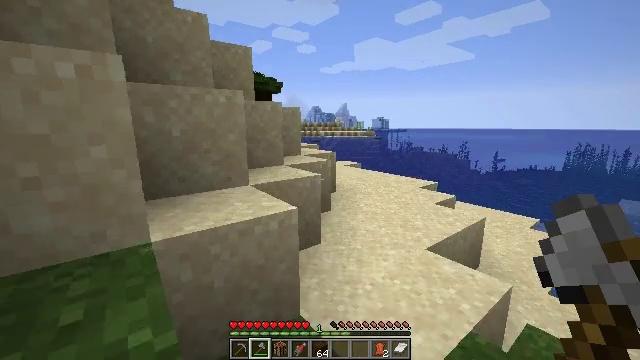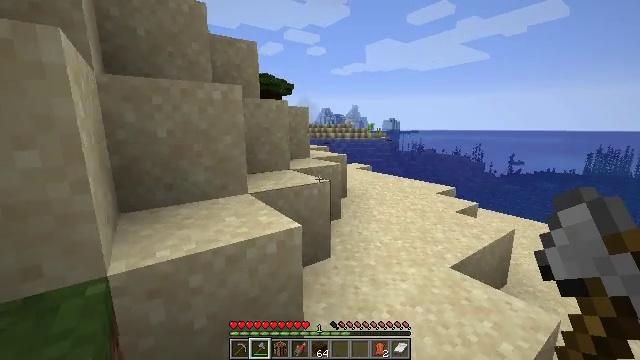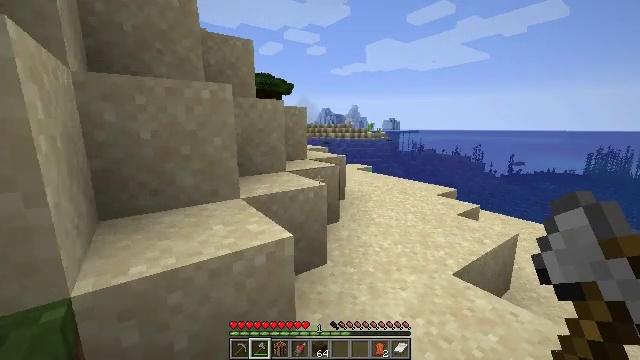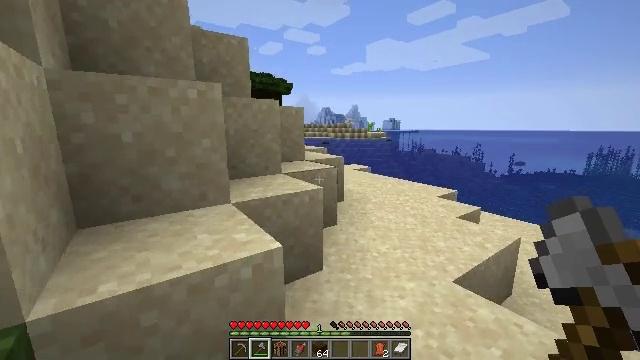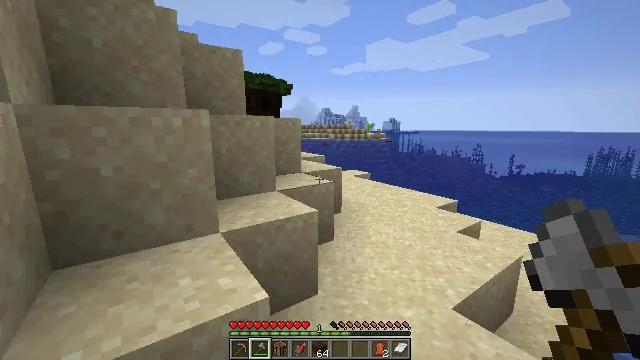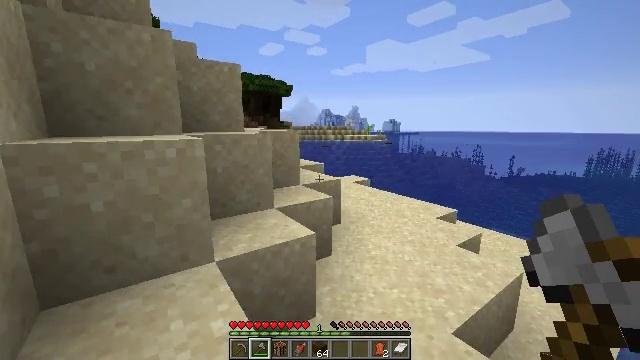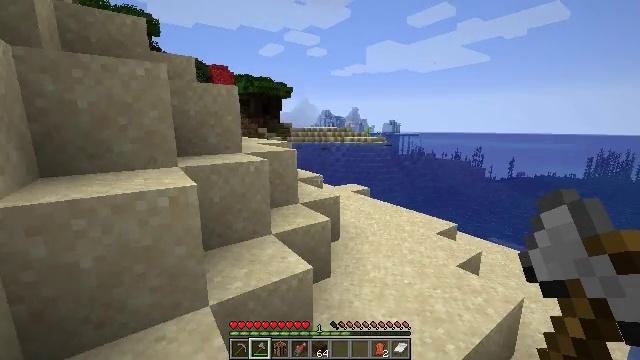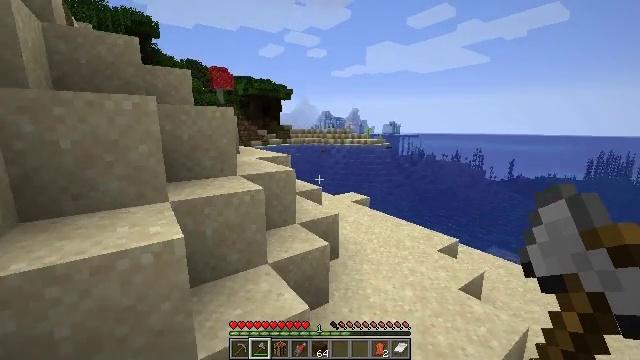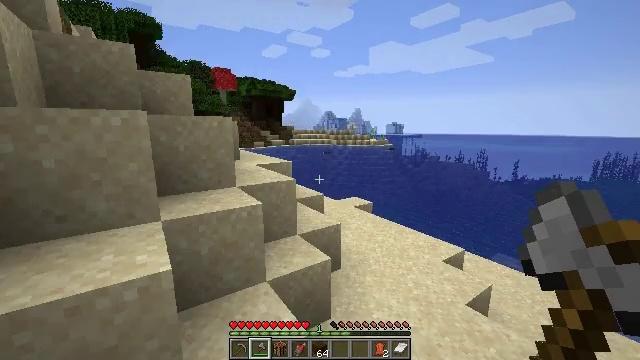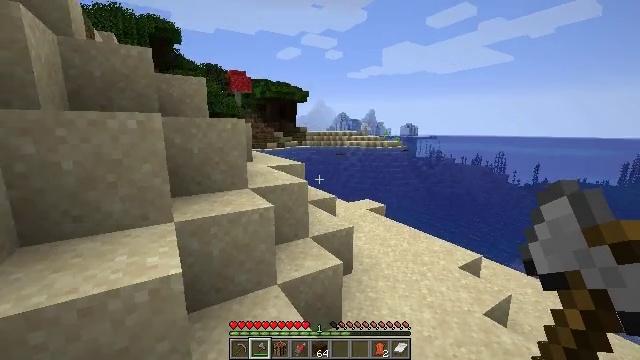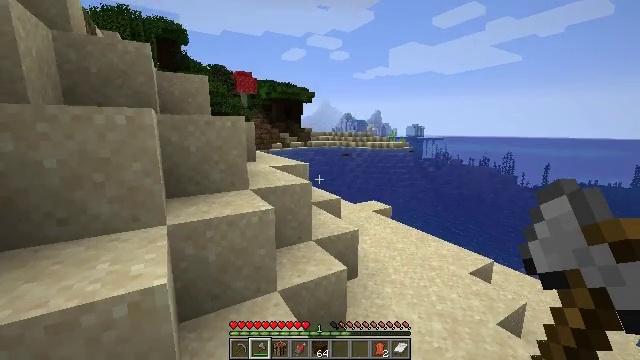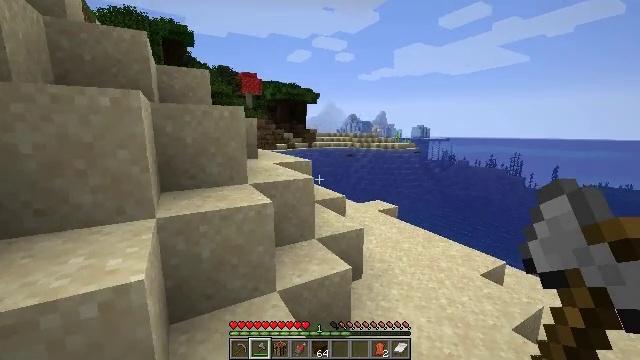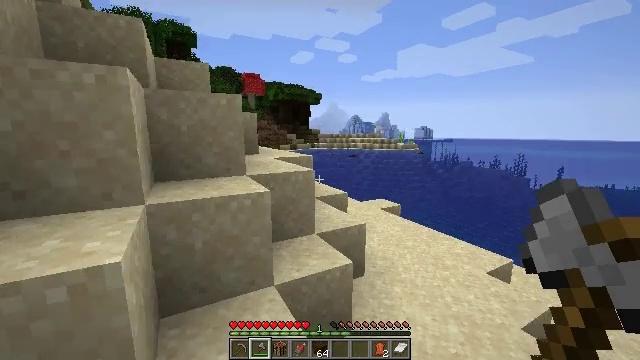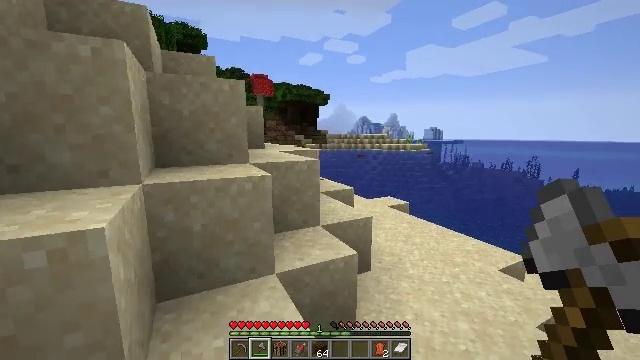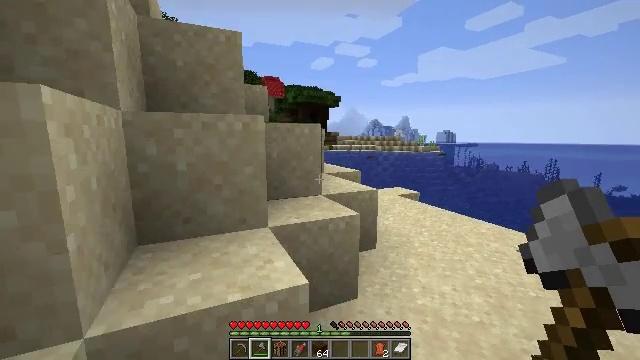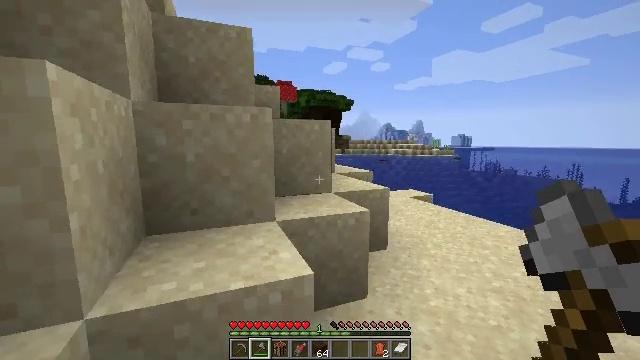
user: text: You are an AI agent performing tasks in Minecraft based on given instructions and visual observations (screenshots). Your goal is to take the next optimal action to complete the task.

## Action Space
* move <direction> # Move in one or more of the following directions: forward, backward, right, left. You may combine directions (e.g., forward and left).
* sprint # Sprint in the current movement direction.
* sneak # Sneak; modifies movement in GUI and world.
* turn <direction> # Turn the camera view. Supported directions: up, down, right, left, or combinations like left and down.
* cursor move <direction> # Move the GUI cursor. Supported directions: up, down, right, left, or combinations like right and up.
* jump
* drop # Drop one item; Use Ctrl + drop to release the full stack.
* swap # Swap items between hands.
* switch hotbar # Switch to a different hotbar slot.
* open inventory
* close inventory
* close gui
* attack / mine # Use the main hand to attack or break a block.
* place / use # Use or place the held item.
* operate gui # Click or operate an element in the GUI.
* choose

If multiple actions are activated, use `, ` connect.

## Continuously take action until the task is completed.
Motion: motion action
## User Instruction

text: Mine the lilac flower.
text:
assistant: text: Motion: move forward, turn left
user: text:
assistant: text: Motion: move forward
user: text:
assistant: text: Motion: move forward
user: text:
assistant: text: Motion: move forward, jump
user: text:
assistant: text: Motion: move forward, jump
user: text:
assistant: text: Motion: move forward, jump
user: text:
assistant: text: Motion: move forward, jump
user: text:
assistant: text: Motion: move forward
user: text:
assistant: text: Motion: move forward, turn left
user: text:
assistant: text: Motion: move forward, turn left
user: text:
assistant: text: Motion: move forward, turn left
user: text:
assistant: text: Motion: move forward
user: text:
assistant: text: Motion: move forward, turn left
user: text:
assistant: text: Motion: move forward, turn left
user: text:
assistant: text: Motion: move forward, turn left, jump
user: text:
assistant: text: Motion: move forward, turn left, jump
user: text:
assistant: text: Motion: move forward, turn left, jump
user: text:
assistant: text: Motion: move forward, jump
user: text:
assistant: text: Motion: move forward, turn left, jump
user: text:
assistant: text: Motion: move forward and move left, turn left
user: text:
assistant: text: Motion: move forward and move left
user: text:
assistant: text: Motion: move forward and move left, turn left
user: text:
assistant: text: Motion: move forward and move left, turn left, jump
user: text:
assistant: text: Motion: move forward, turn left, jump
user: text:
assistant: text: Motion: move forward and move left, turn left, jump
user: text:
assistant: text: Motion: move forward and move left, turn left, jump
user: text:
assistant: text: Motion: move forward and move left, turn left
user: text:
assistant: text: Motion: move forward
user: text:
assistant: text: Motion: move forward, jump
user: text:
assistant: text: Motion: move forward, jump